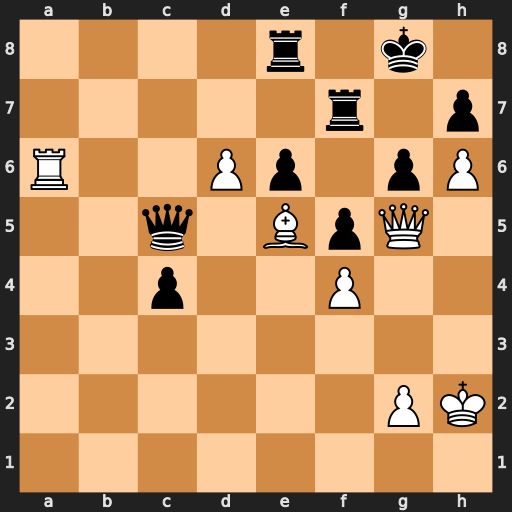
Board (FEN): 4r1k1/5r1p/R2Pp1pP/2q1BpQ1/2p2P2/8/6PK/8
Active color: w
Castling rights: -
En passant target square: -
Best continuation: d7 Rxd7 Qf6